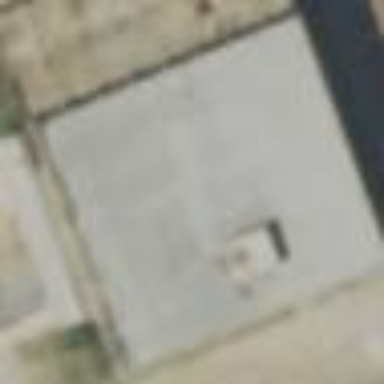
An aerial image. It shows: Warehouse.